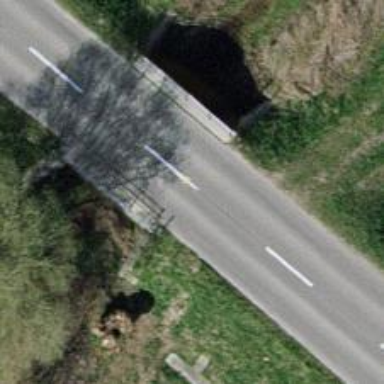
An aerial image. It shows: Asphalt tertiary road on bridge.